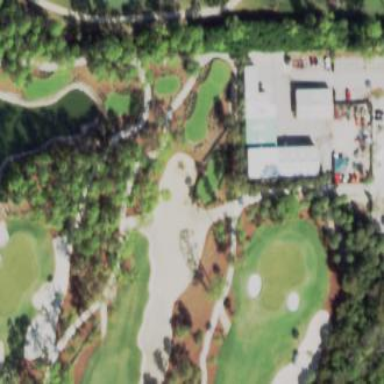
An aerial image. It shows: Golf bunker filled with sandy terrain.